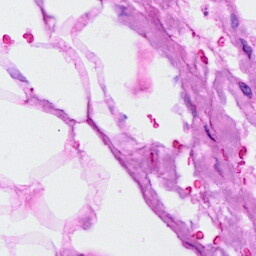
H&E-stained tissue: Breast